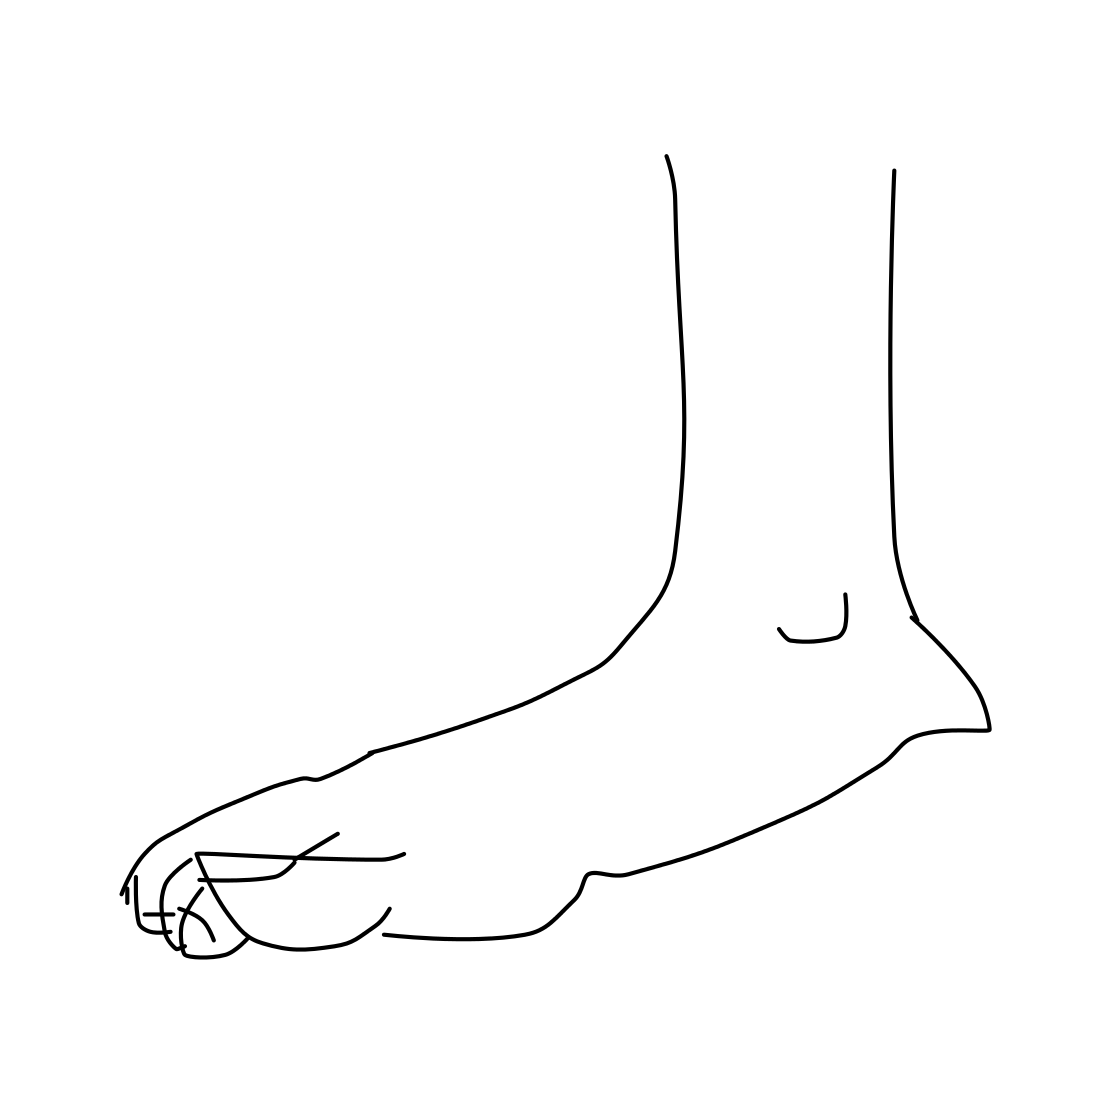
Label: foot